Question: I'm trying to implement leaves project link is below:
<URL>
but there are serverl errors I couldn't find out the issues that why there are so many errors
So would anyone please help me how can i solve this problem
I don't know where I'm doing mistake, I download the zip file and then extract it and run the project that's it.
I'm attaching the screenshot of the errors as well.

You can see the errors in the screenshot.
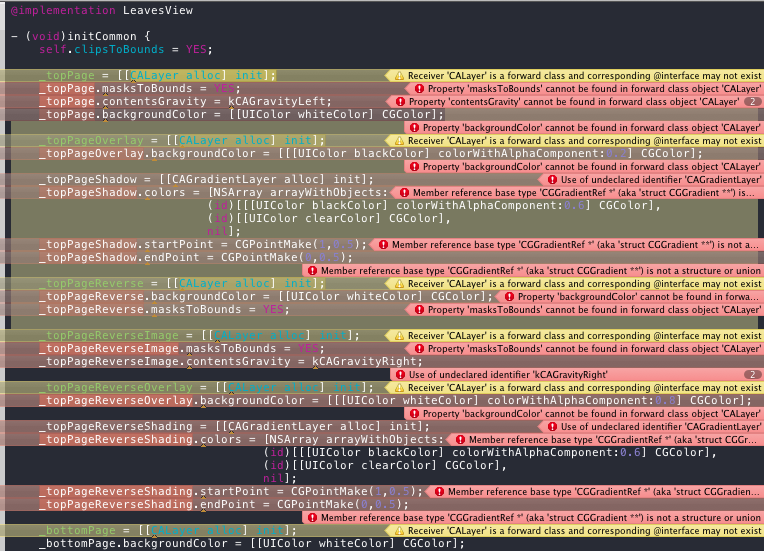
Answer: Import QuarzCore and CoreGraphics frameworks to your project.
Add this your .h file of the class that causes the errors:
'''
#import <QuartzCore/QuartzCore.h>
'''